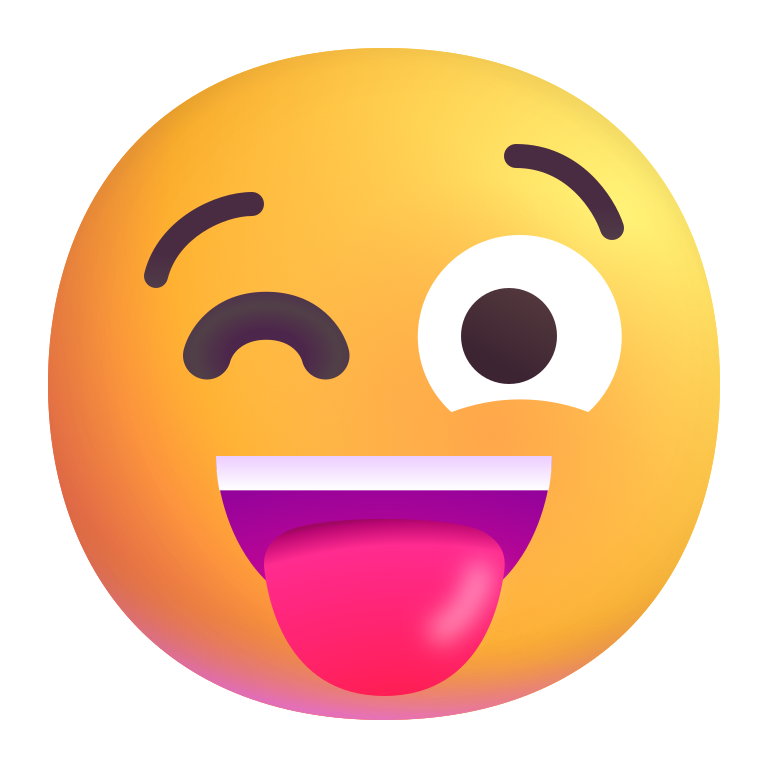
winking face with tongue color